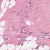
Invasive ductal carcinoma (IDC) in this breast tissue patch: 1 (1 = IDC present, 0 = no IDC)